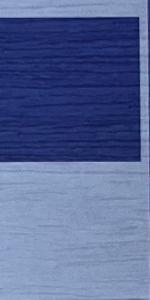
Label: Empty